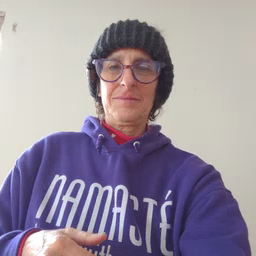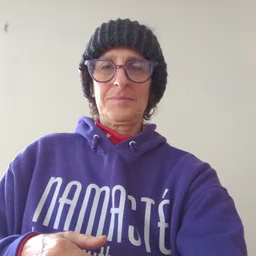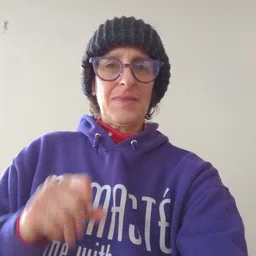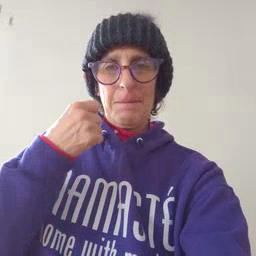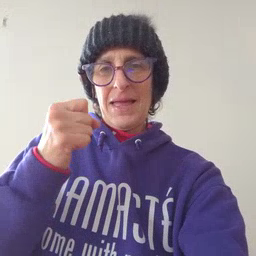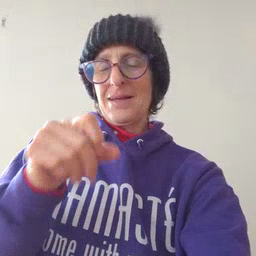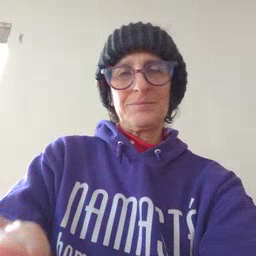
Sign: make